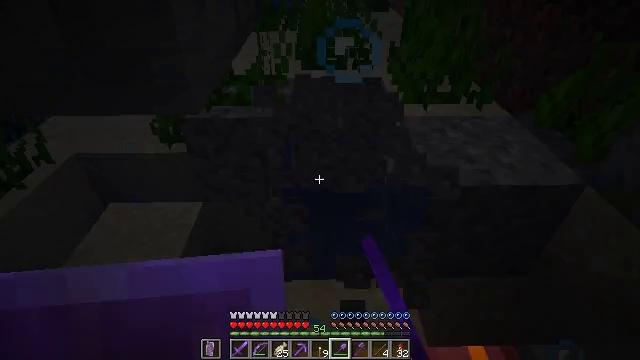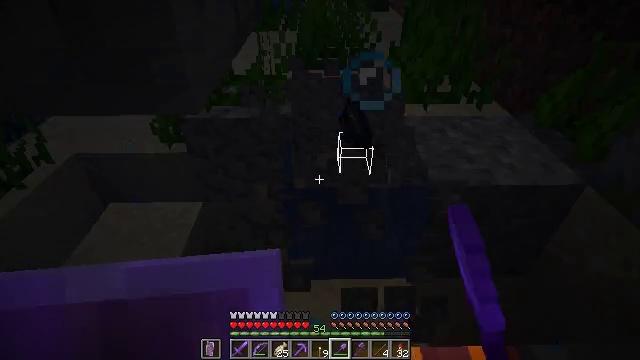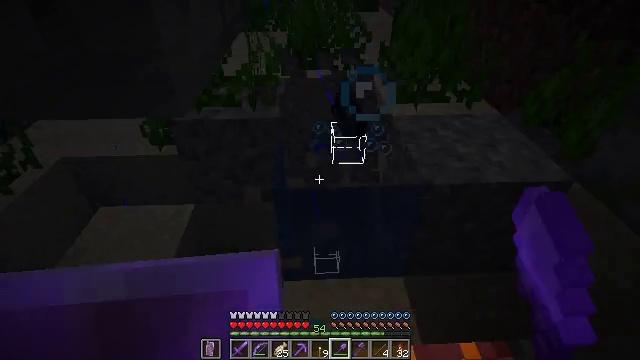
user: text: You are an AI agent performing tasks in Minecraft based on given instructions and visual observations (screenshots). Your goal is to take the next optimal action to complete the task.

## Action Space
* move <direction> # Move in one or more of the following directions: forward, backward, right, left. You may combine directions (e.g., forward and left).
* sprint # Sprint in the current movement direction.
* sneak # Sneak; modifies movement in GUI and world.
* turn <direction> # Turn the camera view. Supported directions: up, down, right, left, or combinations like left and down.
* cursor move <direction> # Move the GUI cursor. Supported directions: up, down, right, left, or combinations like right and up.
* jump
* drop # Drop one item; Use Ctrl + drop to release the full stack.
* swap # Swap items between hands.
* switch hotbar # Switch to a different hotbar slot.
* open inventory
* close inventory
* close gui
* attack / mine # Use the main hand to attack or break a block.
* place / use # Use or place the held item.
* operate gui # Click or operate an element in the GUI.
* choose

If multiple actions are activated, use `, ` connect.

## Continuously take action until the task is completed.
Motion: motion action
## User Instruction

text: Attack the ground to gather sand.
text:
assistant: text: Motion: sneak, attack / mine
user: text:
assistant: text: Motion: move right, sneak, turn right, attack / mine
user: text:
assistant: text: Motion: sneak, attack / mine